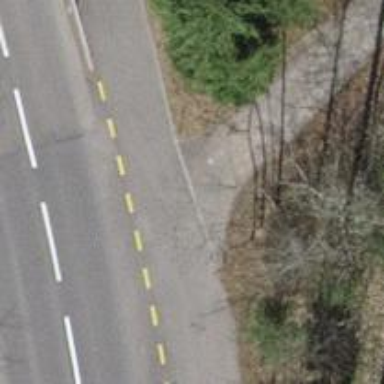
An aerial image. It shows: Asphalt cycleway.